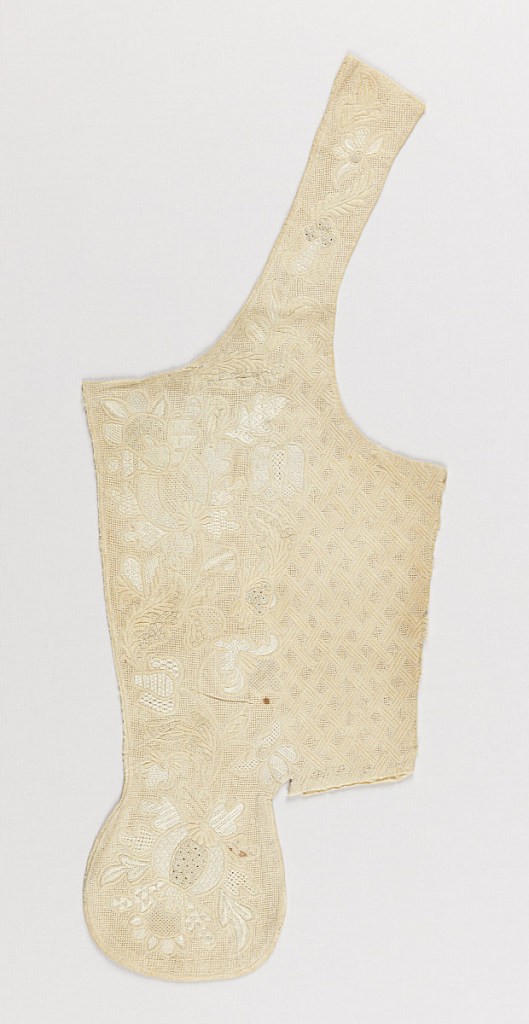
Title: Bodice front
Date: late 17th century
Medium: cotton, linen Technique: trapunto (quilting) with withdrawn element work and embroidery
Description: One half of a sleeveless bodice front of off-white cotton solidly decorated in elaborate floral and lattic patterns in quilting, drawn work and embroidery in white linen thread.